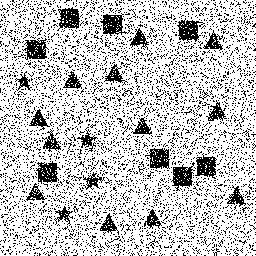
Squares: 8
Triangles: 12
Stars: 4
Total shapes: 24